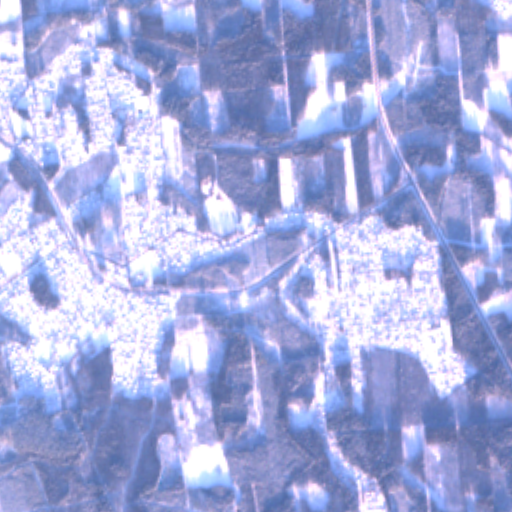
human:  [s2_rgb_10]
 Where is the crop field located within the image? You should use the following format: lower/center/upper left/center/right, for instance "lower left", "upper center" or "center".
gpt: The crop field is located in the center left of the image.
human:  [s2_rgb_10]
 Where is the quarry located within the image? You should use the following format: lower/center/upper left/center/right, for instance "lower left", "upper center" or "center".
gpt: The quarry is located in the upper left of the image.
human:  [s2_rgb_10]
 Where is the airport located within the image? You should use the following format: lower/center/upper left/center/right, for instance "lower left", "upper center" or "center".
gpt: There is no airport in the image.